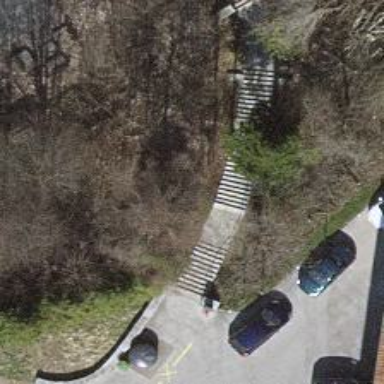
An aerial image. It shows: Road with steps.